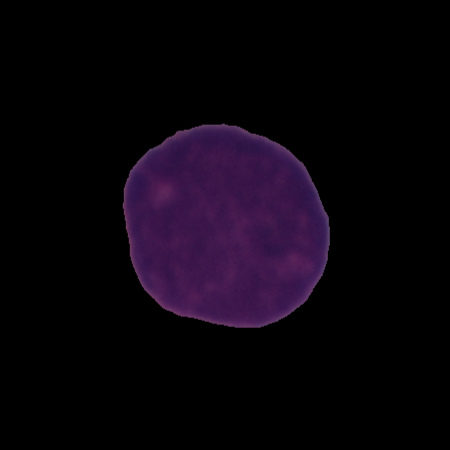
Label: cancer